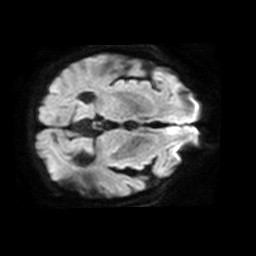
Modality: TRACE
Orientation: axial
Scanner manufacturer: philips
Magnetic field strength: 1.5 T
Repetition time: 4.911 s
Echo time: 0.07794 s